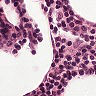
Metastatic tissue present: no